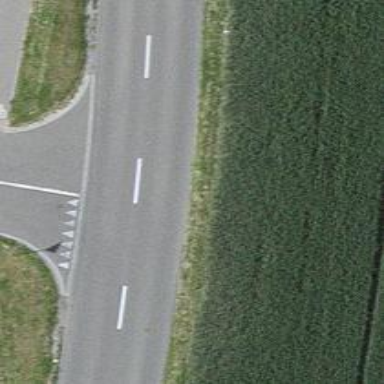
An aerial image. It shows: Tertiary road with asphalt surface and cycle track on the right side.